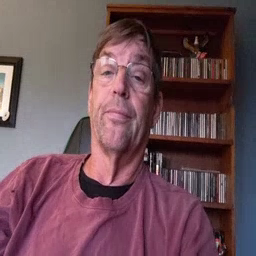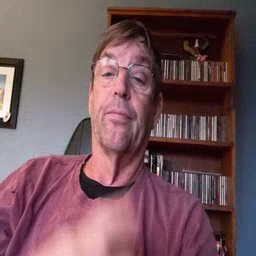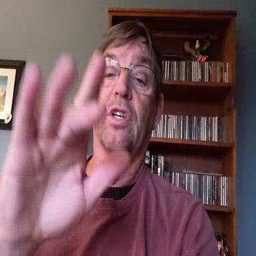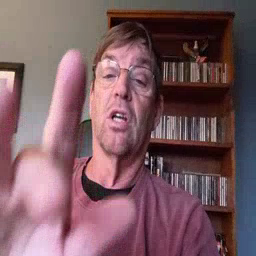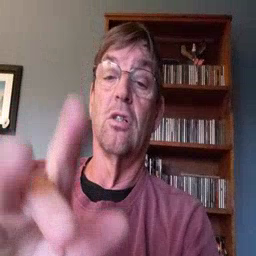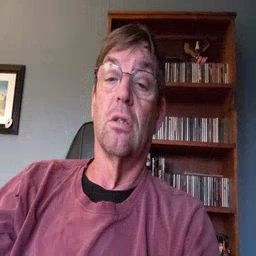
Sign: touch